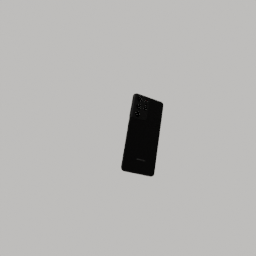
Label: electronics